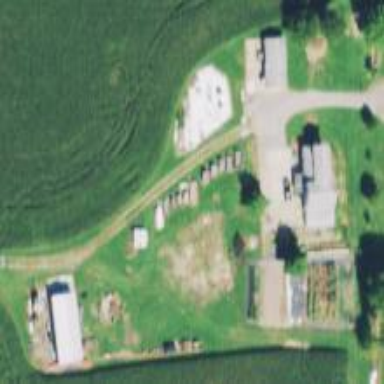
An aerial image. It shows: Farmyard area.